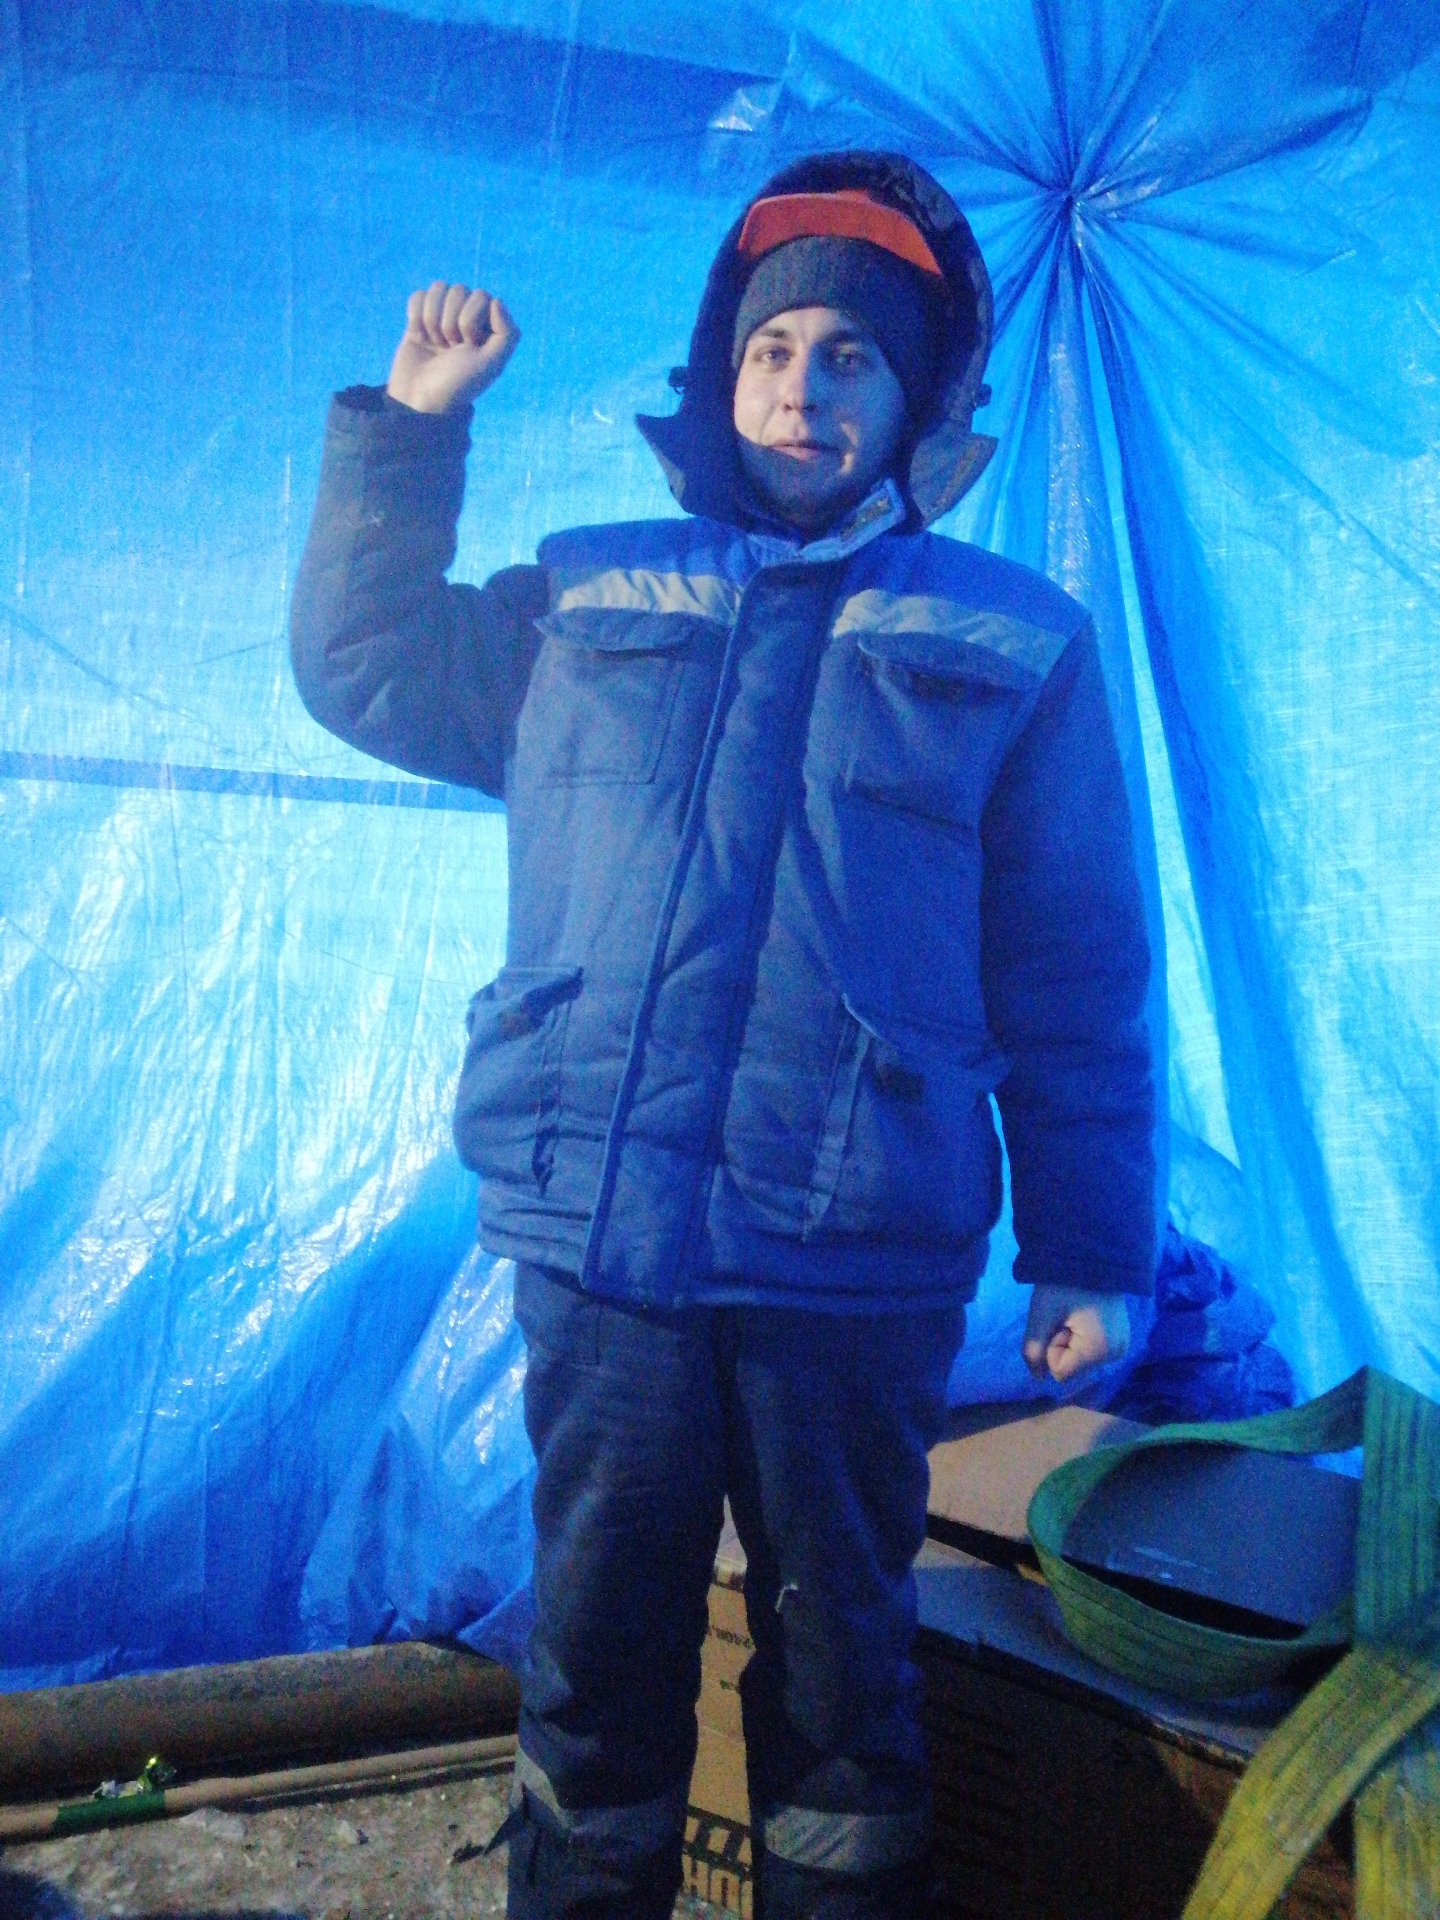
Label: noise